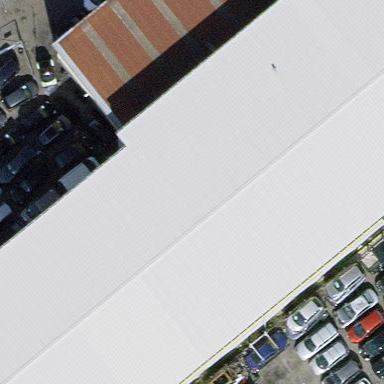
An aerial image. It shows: Industrial building.